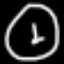
Label: clock